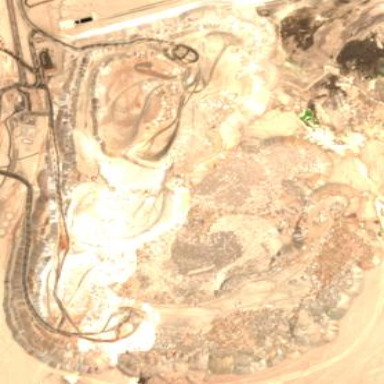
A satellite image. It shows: Landfill site containing mining waste.